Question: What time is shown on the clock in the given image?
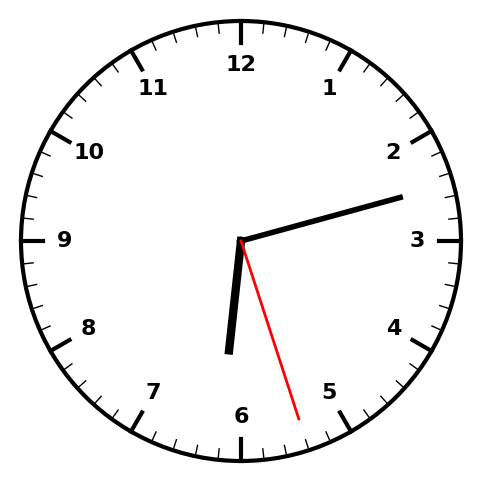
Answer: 06:12:27